A spectrogram of one vibration snapshot from a rotating bearing is shown (time on one axis, frequency on the other). Diagnose the bearing from this image, choosing from: normal, inner_race, outer_race, ball.
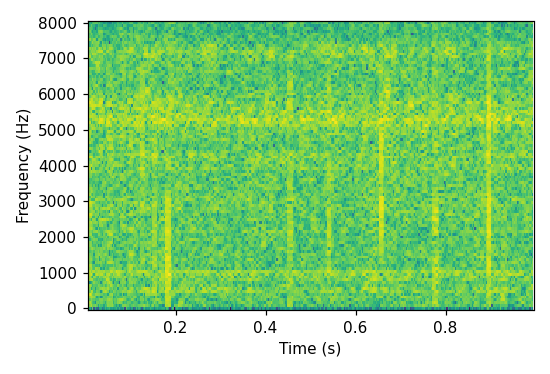
Answer: inner_race